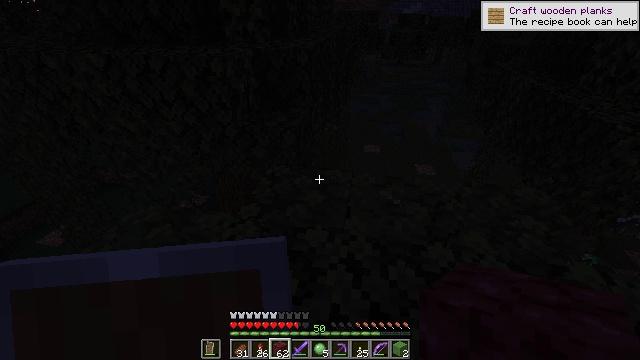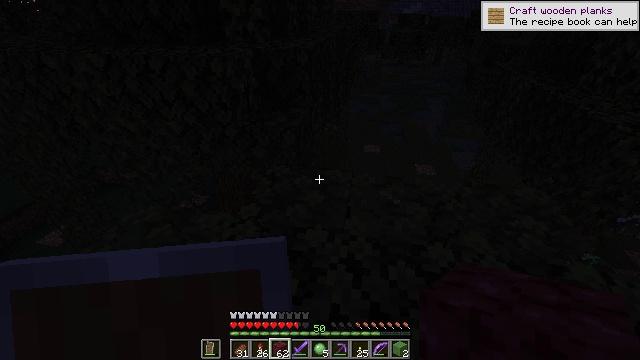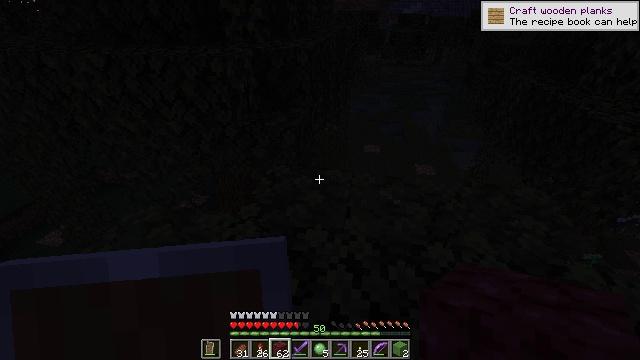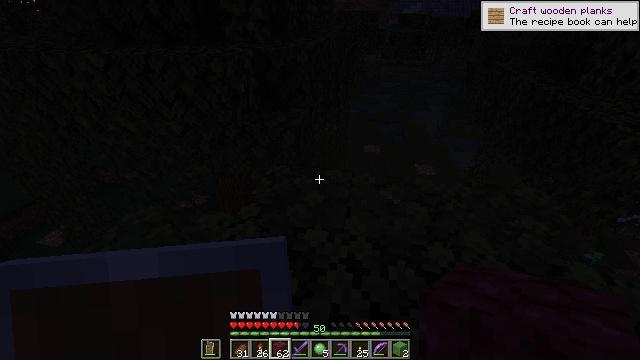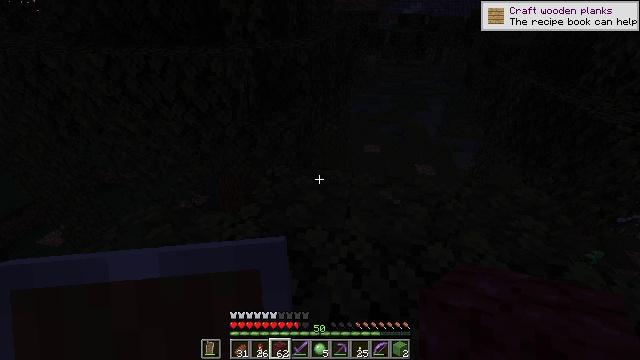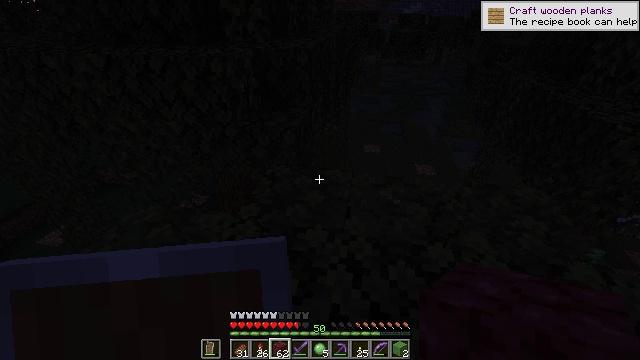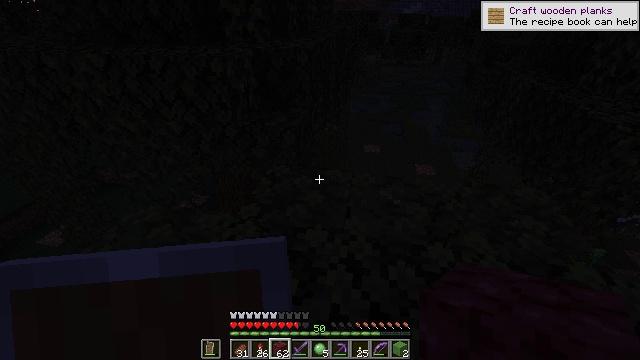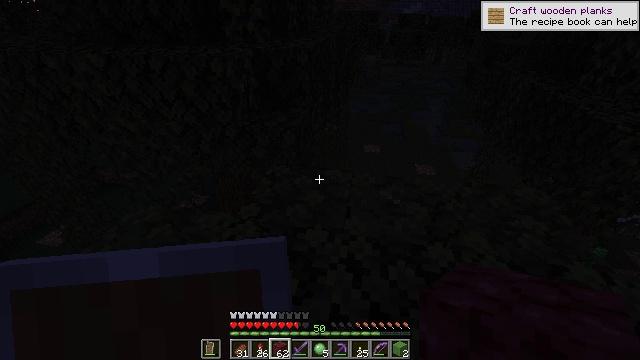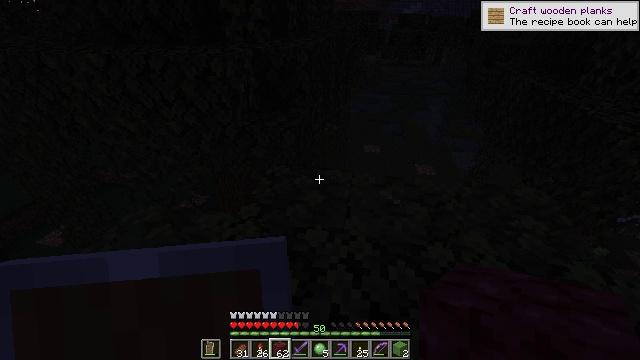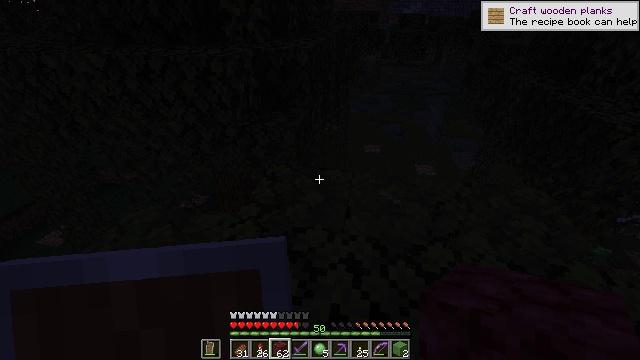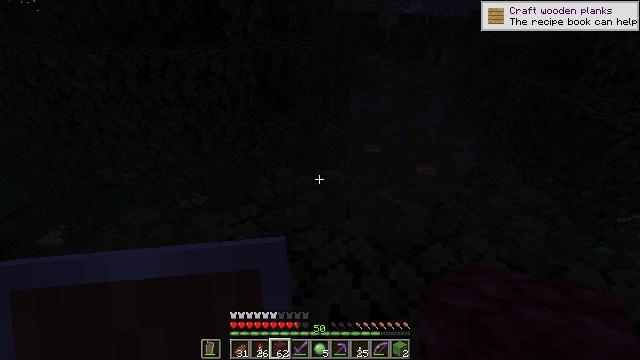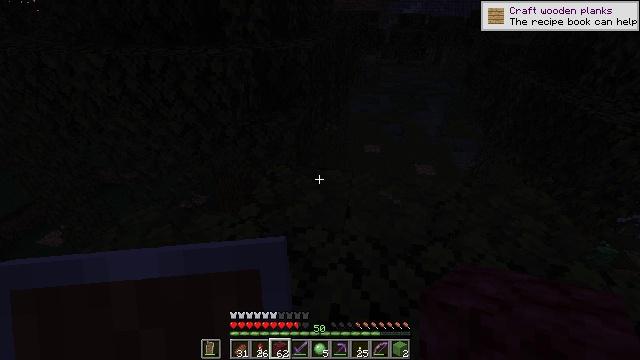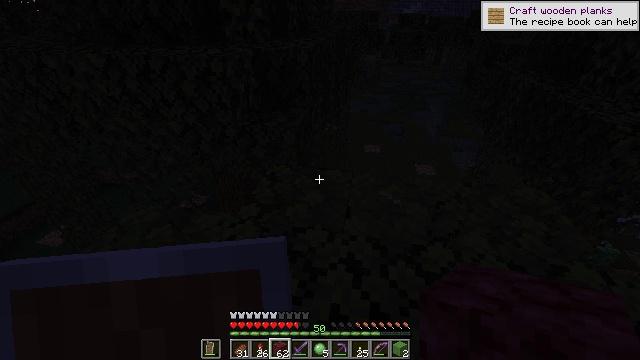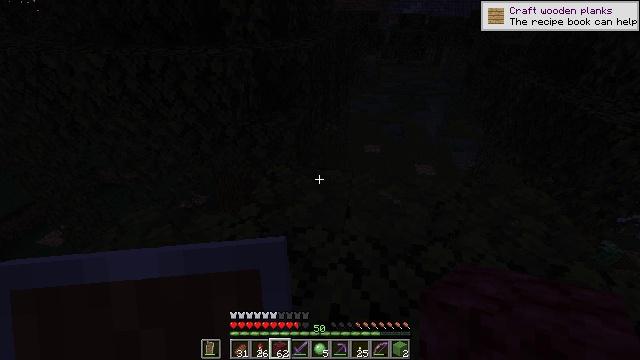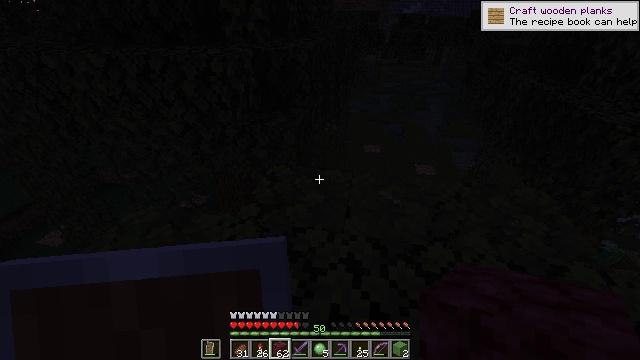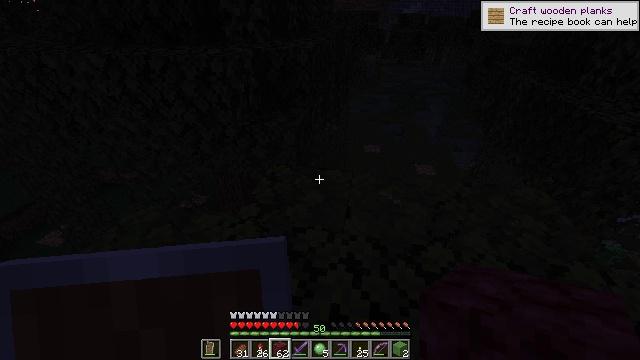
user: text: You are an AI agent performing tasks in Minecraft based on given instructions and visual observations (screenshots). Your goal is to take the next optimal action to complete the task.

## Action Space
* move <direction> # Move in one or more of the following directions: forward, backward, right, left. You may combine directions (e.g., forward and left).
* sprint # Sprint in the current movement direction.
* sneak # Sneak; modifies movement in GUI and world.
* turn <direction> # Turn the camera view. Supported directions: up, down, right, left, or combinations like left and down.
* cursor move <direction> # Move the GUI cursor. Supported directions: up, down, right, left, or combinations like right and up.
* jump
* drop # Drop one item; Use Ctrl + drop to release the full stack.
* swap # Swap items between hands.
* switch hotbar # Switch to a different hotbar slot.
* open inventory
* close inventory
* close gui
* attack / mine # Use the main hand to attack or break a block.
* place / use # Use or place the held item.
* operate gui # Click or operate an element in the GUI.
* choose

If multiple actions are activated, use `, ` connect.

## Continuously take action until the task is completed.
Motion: motion action
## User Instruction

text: Kill enemies.
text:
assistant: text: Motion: no_op
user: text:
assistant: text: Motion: no_op
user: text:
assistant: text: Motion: no_op
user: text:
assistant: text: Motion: no_op
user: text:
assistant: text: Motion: no_op
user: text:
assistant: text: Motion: no_op
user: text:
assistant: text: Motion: no_op
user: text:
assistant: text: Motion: no_op
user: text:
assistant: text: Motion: no_op
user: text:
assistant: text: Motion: no_op
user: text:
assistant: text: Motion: no_op
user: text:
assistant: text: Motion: no_op
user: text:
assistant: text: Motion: no_op
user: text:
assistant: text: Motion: no_op
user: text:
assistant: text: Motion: no_op
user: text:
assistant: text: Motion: no_op
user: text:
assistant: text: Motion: no_op
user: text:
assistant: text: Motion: no_op
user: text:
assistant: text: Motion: no_op
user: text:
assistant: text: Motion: no_op
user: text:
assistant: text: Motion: no_op
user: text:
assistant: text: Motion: no_op
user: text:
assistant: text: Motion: no_op
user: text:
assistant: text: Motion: no_op
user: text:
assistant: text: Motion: no_op
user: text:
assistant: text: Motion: no_op
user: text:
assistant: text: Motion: no_op
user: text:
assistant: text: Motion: no_op
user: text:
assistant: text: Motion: no_op
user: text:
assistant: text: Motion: no_op